Question: I got a javascript overlapping problem in a slideshow component. I want to add a icon to delete a picture in the slideshow, this icon is on the right top corner of each picture.
The problem is : The icon (and his click event) is under a big blank div (in blue on the screenshot). This div is used to go to the next picture.
Is there a solution to fire the icon event & block the slideshow event?

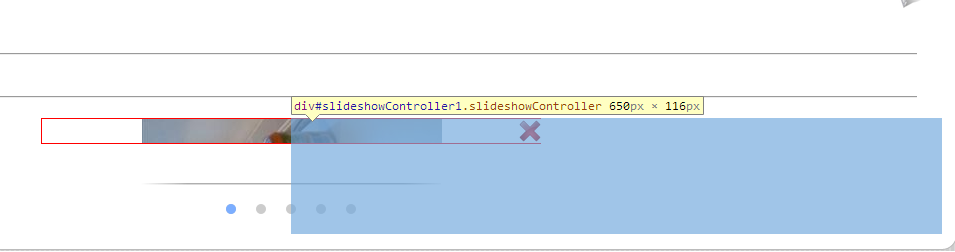
Answer: Here is the clean code
'''
<html>
<head>
<style>
#slideshowController1
{
position: absolute;
left: 50%;
top: 0;
width: 50%;
height: 100%;
z-index: 98;
border: 1px solid blue;
}
#slideshowController2
{
position: absolute;
left: 0;
top: 0;
width: 50%;
height: 100%;
z-index: 98;
border: 1px solid green;
}
#pic1
{
height: 400px;
width: 400px;
border: 1px solid red;
}
#delete1
{
float: right;
width: 24px;
height: 24px;
margin-top: 0px;
background-color: black;
}
.swipe
{
overflow: hidden;
visibility: hidden;
position: relative;
width: 100%;
max-width: 500px;
margin: 0 auto;
text-align: center;
}
.swipe-wrap
{
overflow: hidden;
position: relative;
}
#slideShow
{
position: relative;
overflow: hidden;
margin-top: 20px;
}
</style>
</head>
<body>
<div id="slideShow">
<div id="slideshowController1" class="slideshowController" onclick="alert('right');">
</div>
<div id="slideshowController2" class="slideshowController" onclick="alert('left');">
</div>
<div id="mySwipe" class="swipe" style="visibility: visible;">
<div class="swipe-wrap" id="swipe-gallery" style="width: 2500px;">
<div id="pic1">
<div id="delete1" class="thumbDelete" style="z-index: 100;" onclick="alert('delete');">
<img src="../../img/delete.png" width="100%">
</div>
</div>
</div>
</div>
</div>
</div>
</body>
</html>
'''
if I put z-index:100 on mySwipe, it's work but only out side of the picture...
its a partial solution !
But this is not the desired operation, only the icon must be over...
Any ideas ?